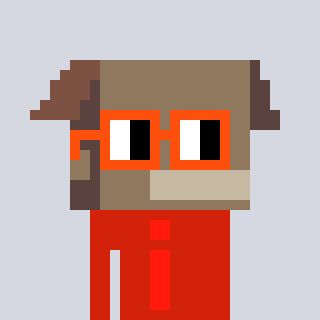
a pixel art character with square orange glasses, a box-shaped head and a red-colored body on a cool background